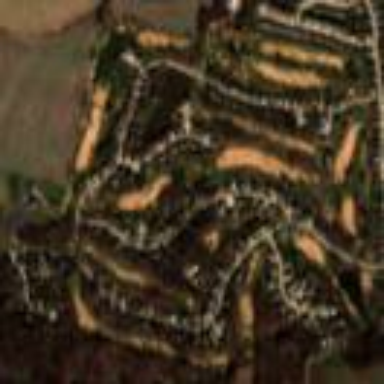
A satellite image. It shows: Golf course surrounded by greenery.